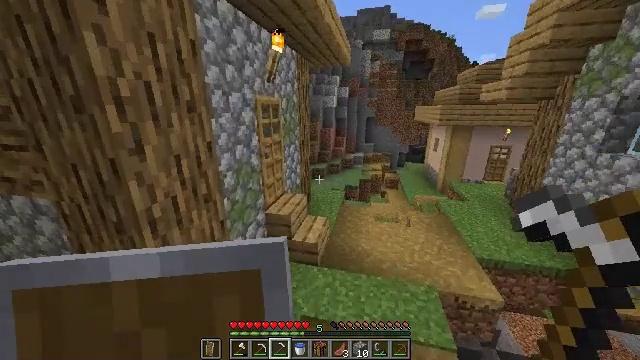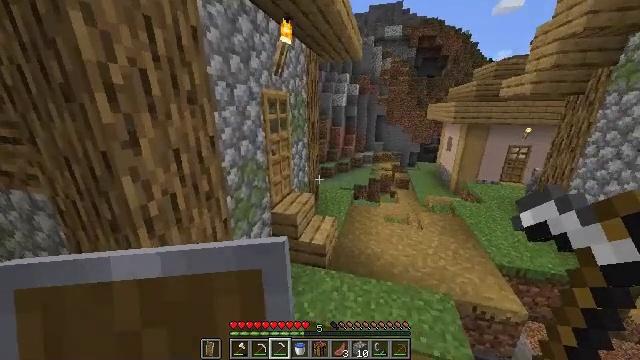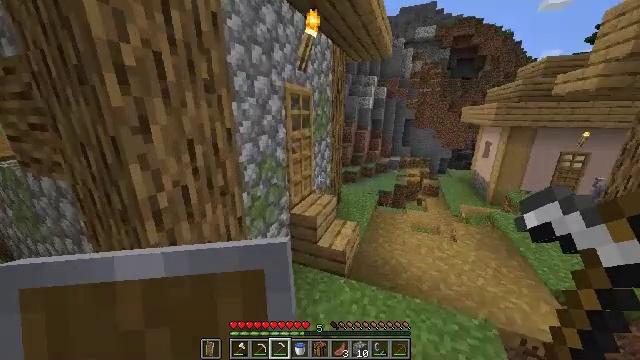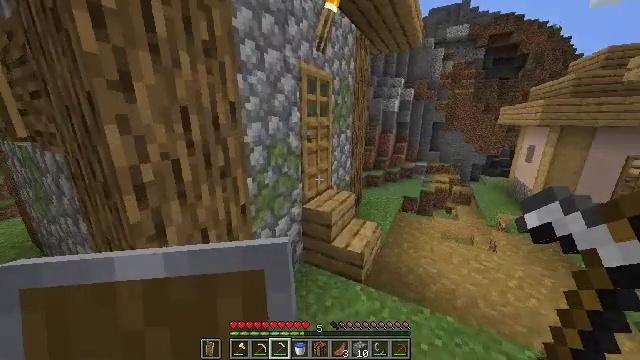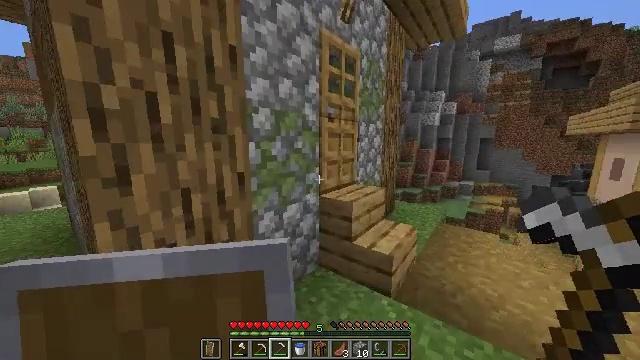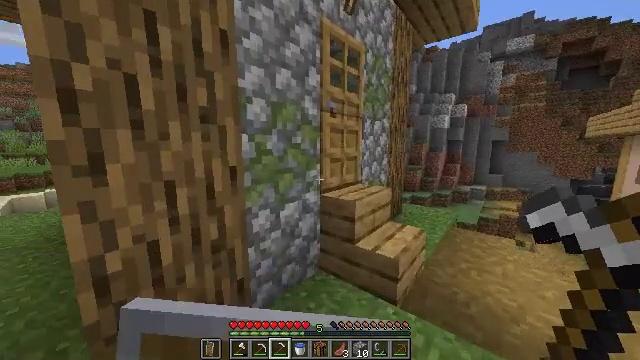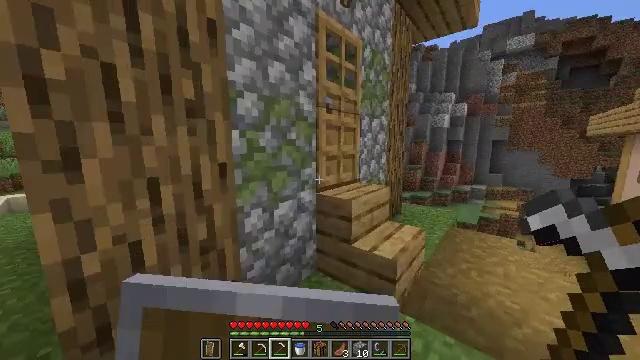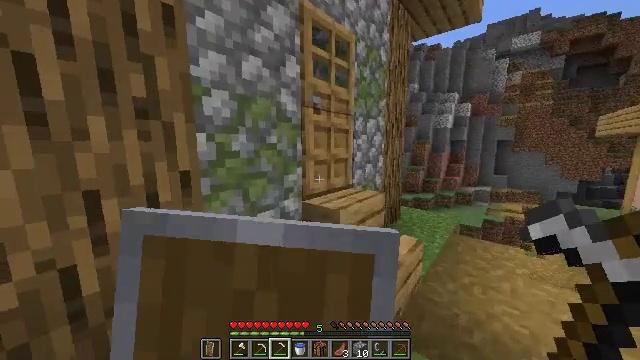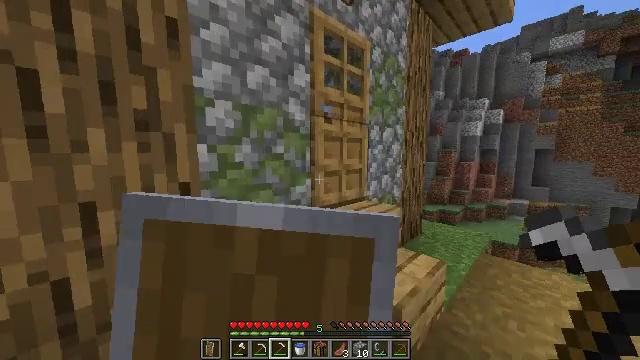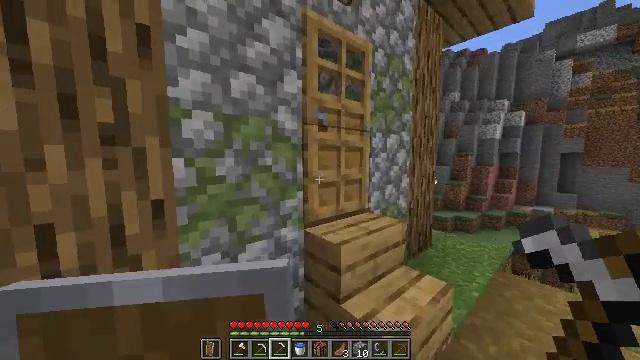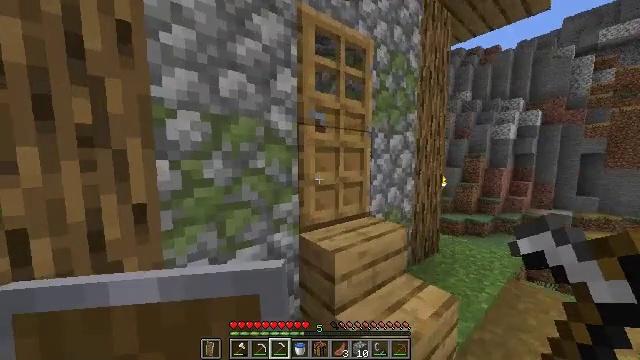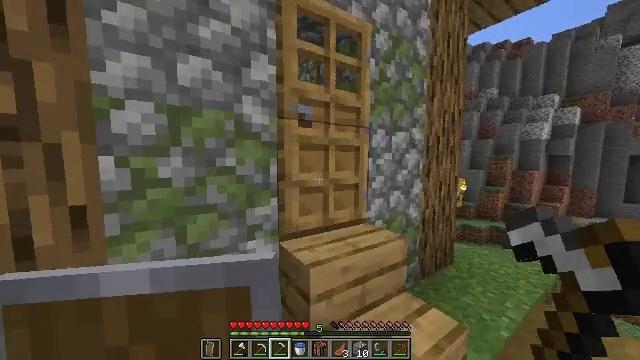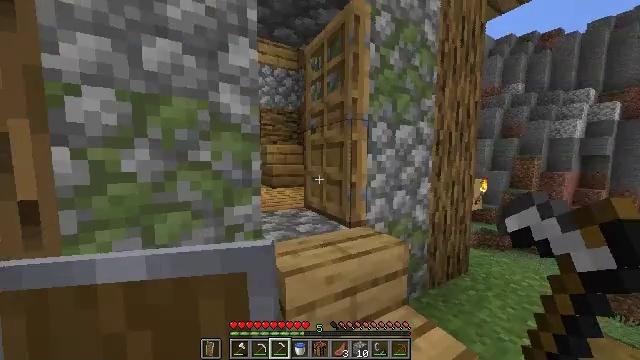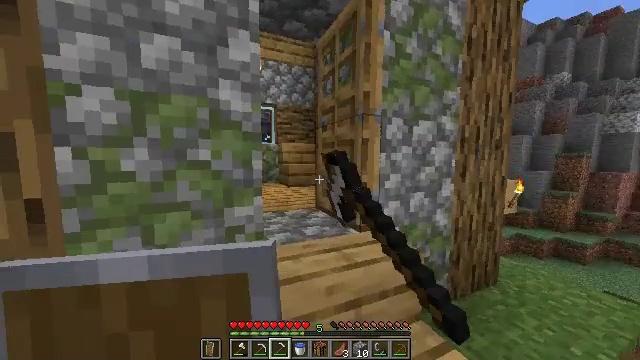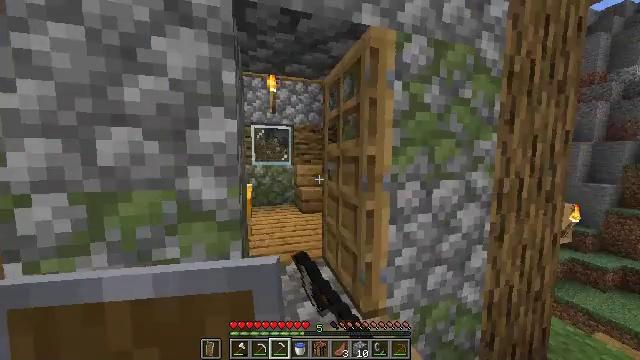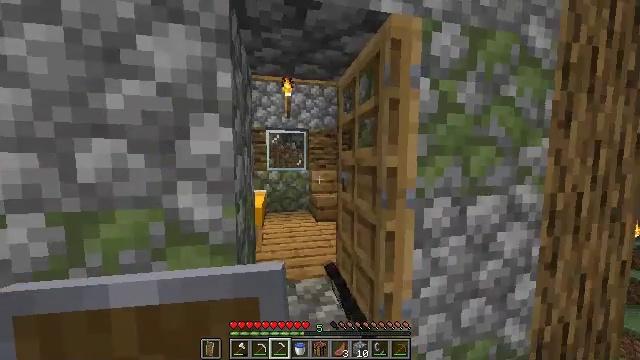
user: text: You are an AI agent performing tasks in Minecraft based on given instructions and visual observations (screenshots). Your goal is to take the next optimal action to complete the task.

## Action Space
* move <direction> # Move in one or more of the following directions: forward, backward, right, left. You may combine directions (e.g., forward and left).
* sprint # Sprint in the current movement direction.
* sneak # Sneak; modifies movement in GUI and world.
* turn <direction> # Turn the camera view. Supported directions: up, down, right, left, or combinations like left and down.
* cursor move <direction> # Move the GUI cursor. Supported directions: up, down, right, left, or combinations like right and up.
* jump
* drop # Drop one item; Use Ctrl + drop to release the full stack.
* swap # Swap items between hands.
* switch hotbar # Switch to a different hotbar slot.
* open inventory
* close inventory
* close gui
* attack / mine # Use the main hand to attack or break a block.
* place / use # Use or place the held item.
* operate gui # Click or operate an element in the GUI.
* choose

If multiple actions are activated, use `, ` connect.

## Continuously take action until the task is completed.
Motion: motion action
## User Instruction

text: Reclaim the grass path segment.
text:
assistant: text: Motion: move forward and move right, sprint, turn left, jump
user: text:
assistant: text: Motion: move forward and move right, sprint, turn left and up
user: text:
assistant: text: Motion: move forward and move right, sprint, turn left and up
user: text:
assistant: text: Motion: move forward and move right, sprint, turn left and up
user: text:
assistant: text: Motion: move forward and move right, sprint, turn left and up, use / place
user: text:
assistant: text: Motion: move forward and move right, sprint, use / place
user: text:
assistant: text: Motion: move forward and move right, sprint, use / place
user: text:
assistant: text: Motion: move forward and move right, sprint, turn left and up, use / place
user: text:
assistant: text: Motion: move forward and move right, sprint, turn left
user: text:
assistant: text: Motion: move forward and move right, sprint, turn left
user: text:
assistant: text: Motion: move forward and move right, sprint, turn left
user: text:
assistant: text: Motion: move forward and move right, sprint, turn left, use / place
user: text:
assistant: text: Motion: move forward and move right, sprint, turn left, use / place
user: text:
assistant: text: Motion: move forward, sprint, turn left, use / place
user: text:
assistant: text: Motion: move forward, sprint, turn left
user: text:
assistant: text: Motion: move forward, sprint, turn left
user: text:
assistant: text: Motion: move forward, sprint, turn left
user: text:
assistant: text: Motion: move forward, sprint, turn left and down
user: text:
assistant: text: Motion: move forward, sprint, turn left and down
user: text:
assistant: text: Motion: move forward, sprint, turn left and down
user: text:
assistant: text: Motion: move forward, sprint, turn left and down
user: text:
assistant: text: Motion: move forward, sprint, turn left and down
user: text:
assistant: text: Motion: move forward, sprint, turn left and down
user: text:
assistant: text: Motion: move forward, sprint, turn right and down
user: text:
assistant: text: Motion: move forward, sprint, turn right and down
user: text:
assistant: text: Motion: move forward and move right, turn right
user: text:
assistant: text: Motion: move forward and move right, turn right
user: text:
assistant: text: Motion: move forward and move right, sprint, turn right
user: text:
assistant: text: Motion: move forward and move right, sprint, turn right
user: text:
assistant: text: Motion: move forward and move right, sprint, turn right